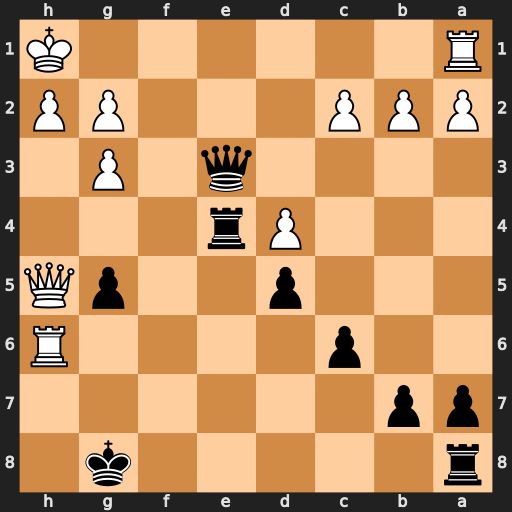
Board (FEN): r5k1/pp6/2p4R/3p2pQ/3Pr3/4q1P1/PPP3PP/R6K
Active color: b
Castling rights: -
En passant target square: -
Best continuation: Qe1+ Rxe1 Rxe1#